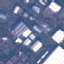
Label: Industrial